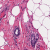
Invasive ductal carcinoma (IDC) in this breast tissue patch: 0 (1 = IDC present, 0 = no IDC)